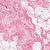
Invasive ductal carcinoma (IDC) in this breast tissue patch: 0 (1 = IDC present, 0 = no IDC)